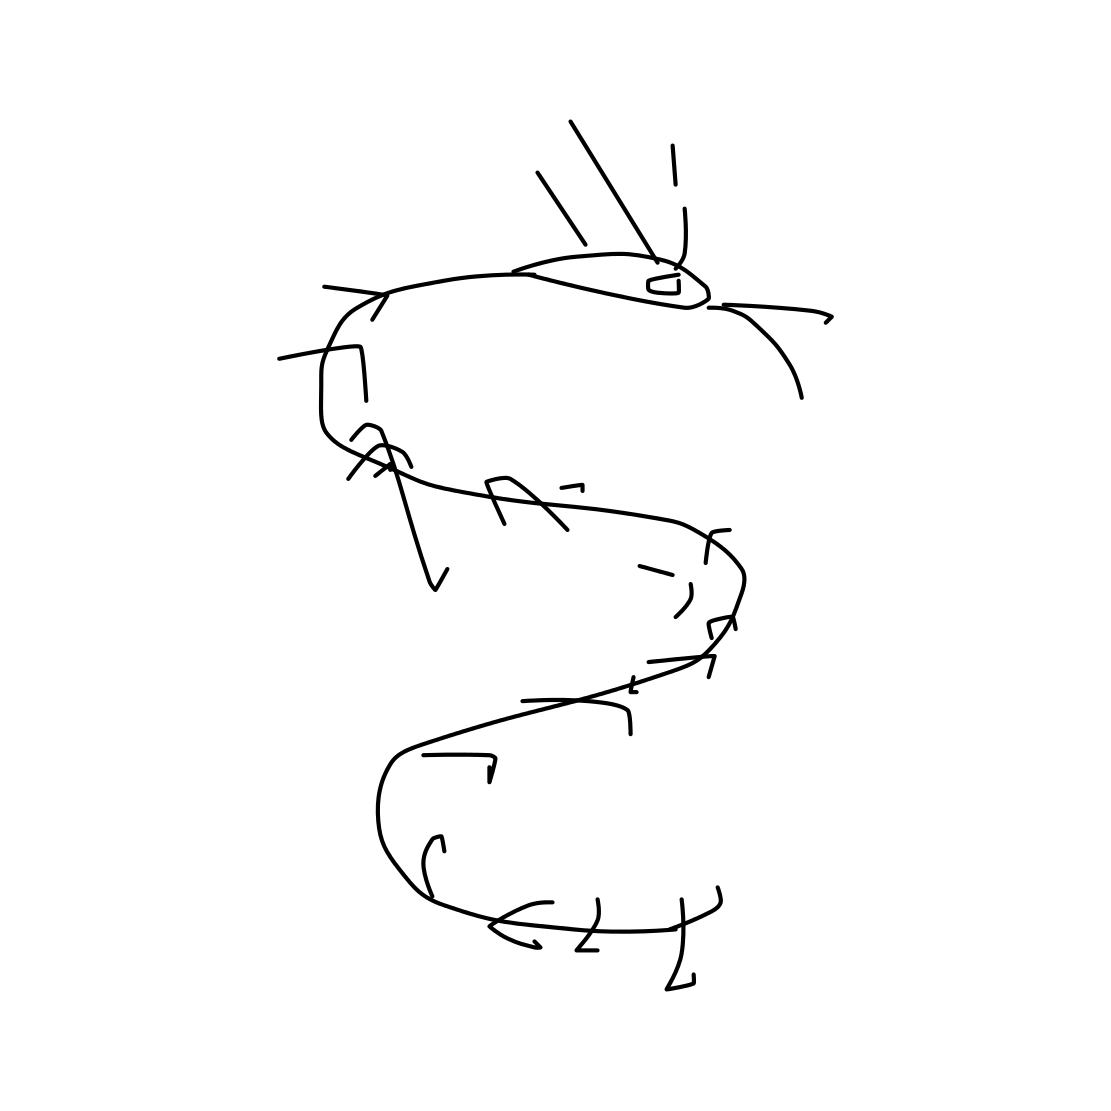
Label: dragon